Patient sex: M
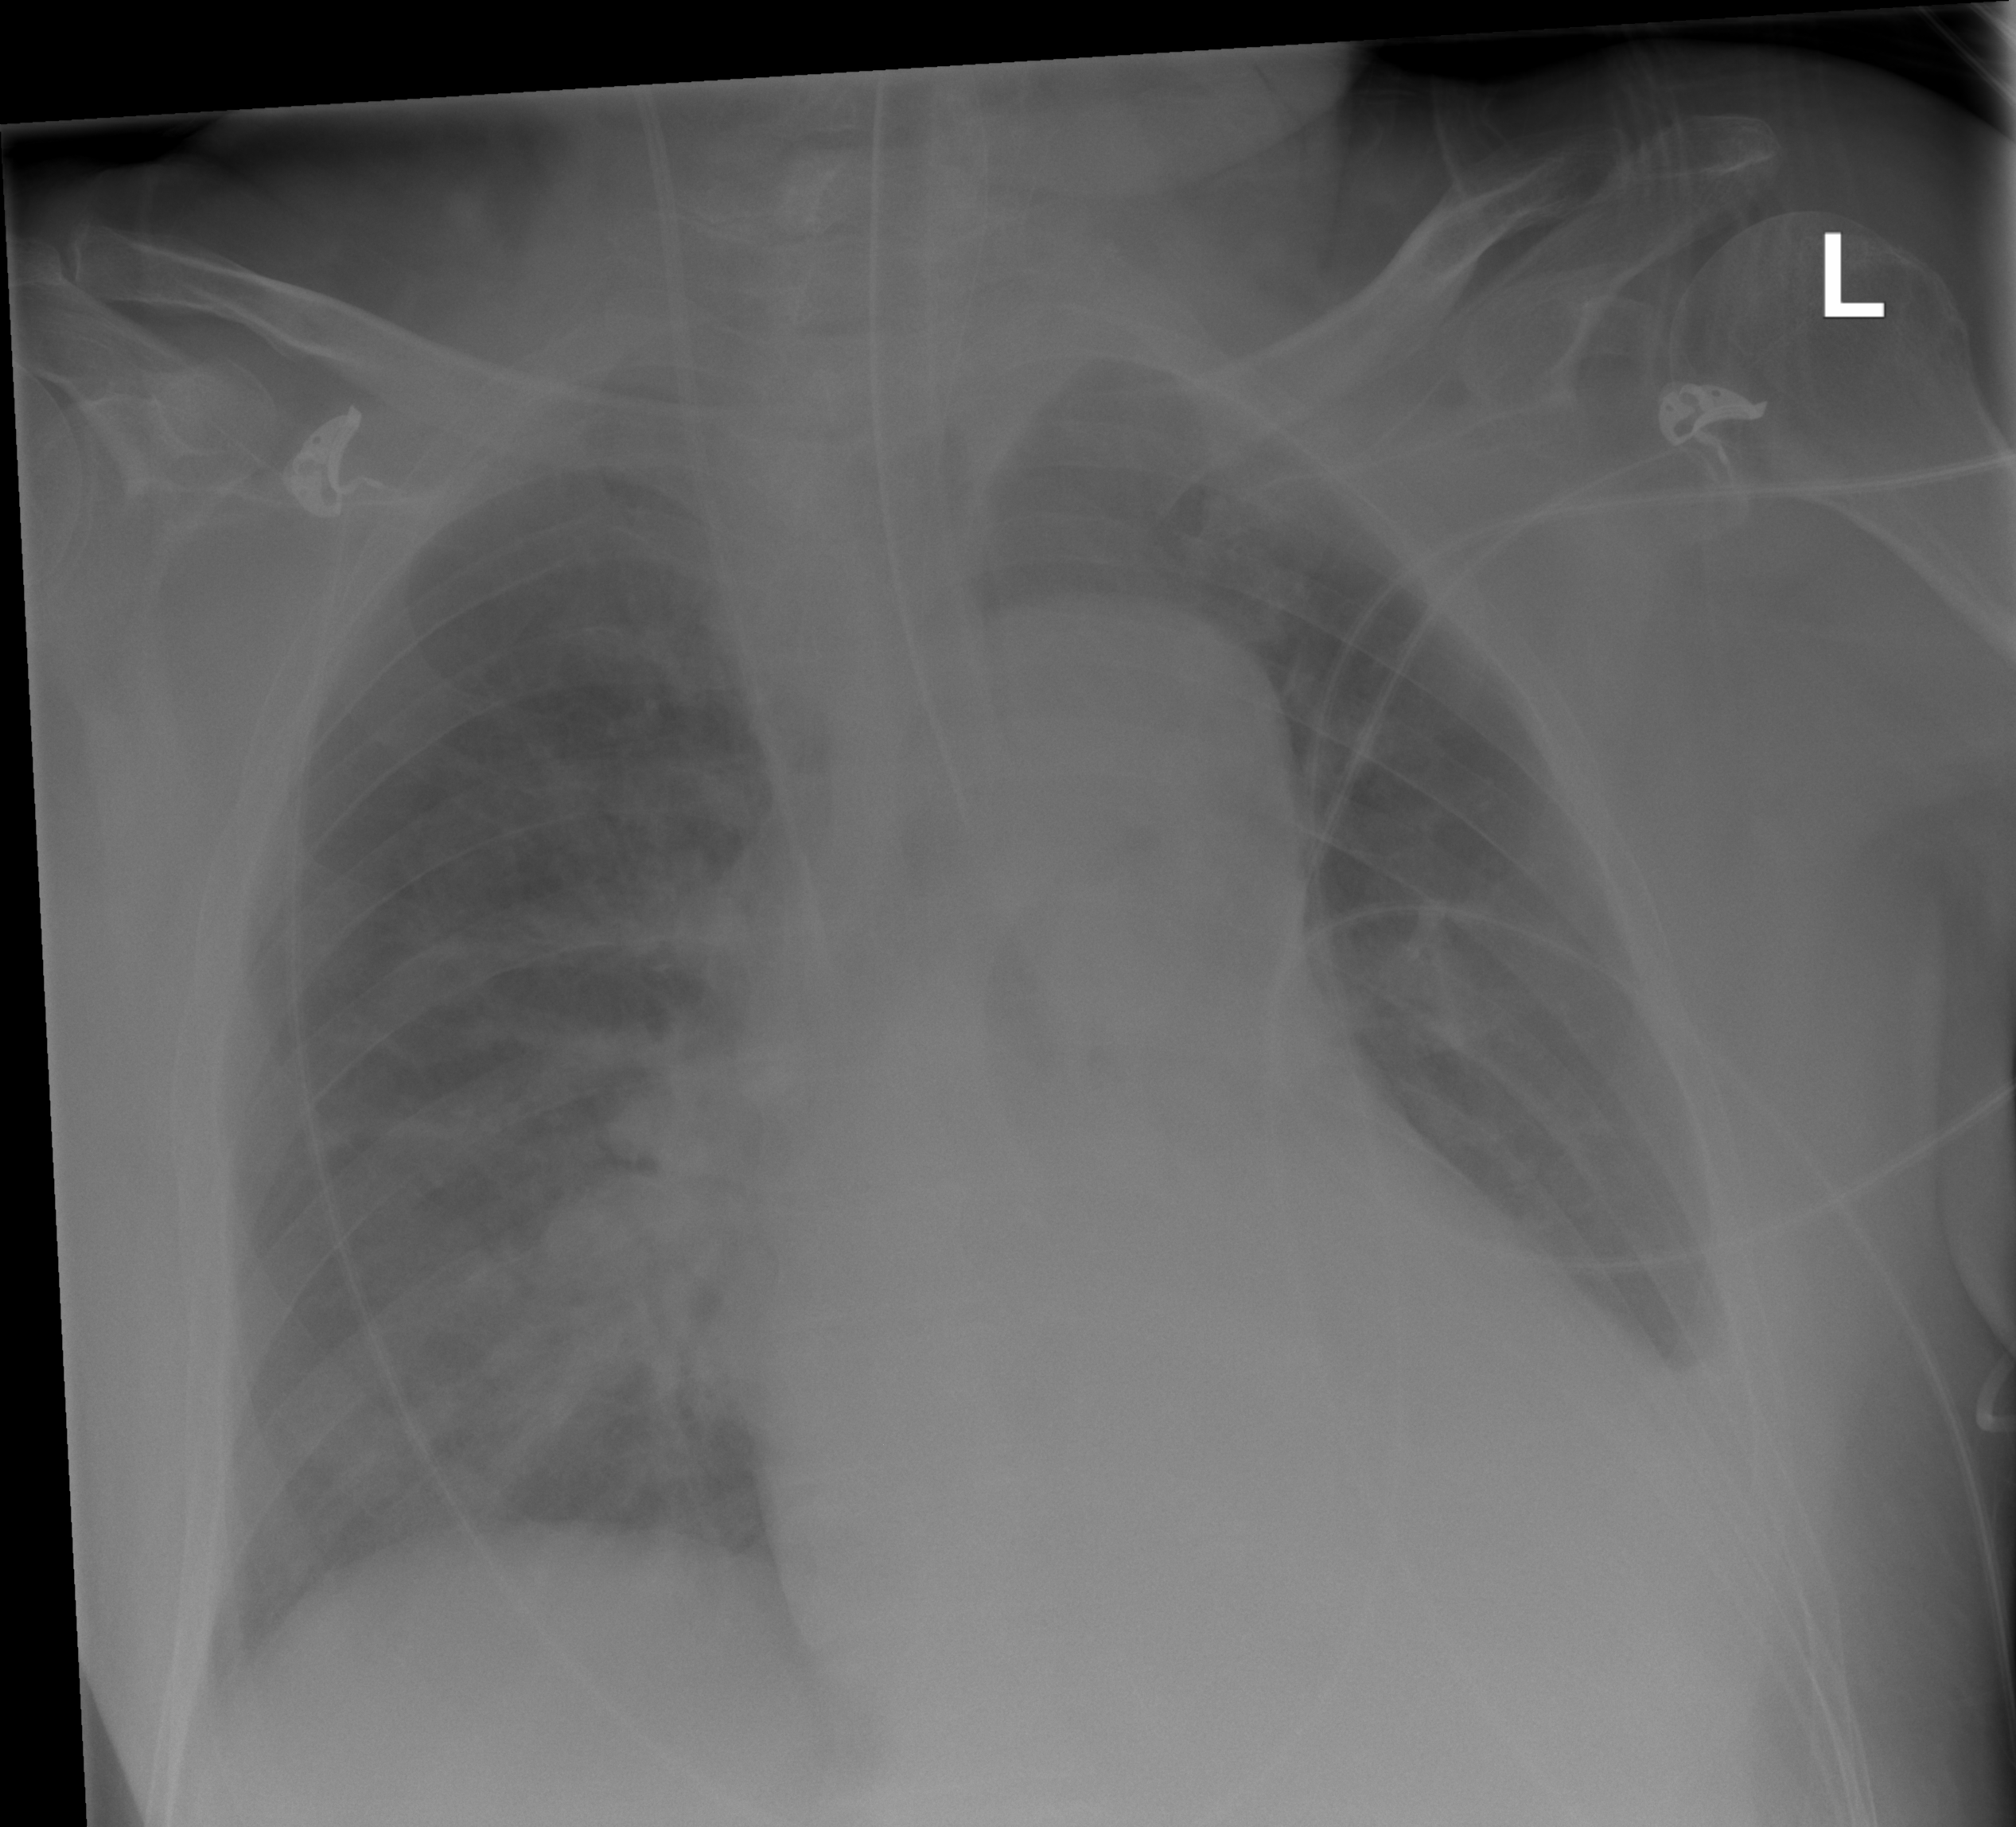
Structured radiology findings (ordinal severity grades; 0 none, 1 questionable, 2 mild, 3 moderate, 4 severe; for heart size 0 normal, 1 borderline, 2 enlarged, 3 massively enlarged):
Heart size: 2
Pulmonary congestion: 2
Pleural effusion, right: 0
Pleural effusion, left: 1
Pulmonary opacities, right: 2
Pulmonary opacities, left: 0
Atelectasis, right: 0
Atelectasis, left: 0